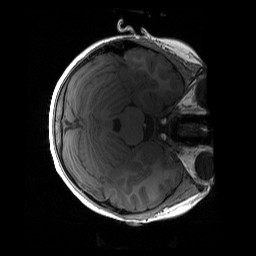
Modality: T1w
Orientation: axial
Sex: female
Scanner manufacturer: siemens
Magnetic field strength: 3 T
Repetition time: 1.9 s
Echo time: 0.00243 s